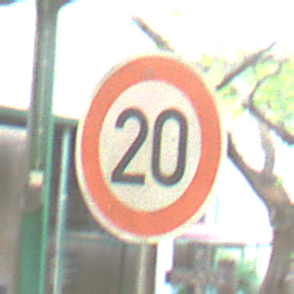
Verkehrszeichen: Geschwindigkeit20
Umgebung: Roofed, Special
Tageszeit: MorningAfternoon
Wetter: NotSpecified
Licht: Artificial
Jahreszeit: NotSpecified
Kontrast: MediumContrast